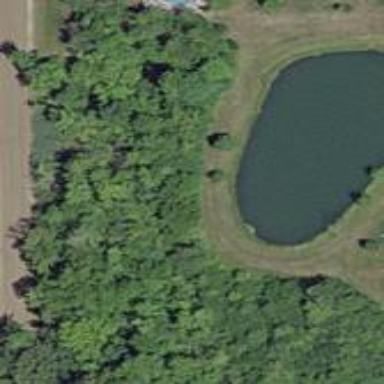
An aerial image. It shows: Picturesque pond located within basin area.